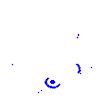
Particle: electron